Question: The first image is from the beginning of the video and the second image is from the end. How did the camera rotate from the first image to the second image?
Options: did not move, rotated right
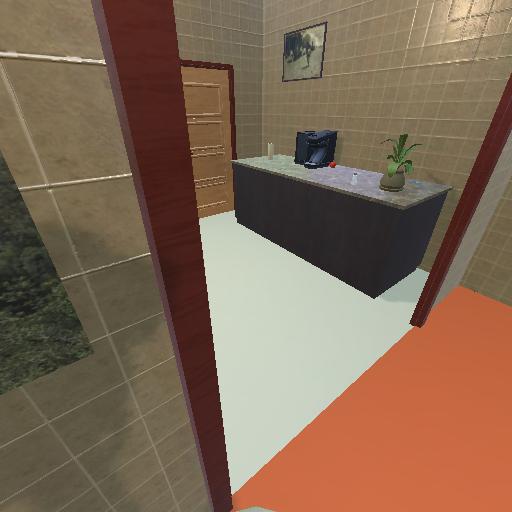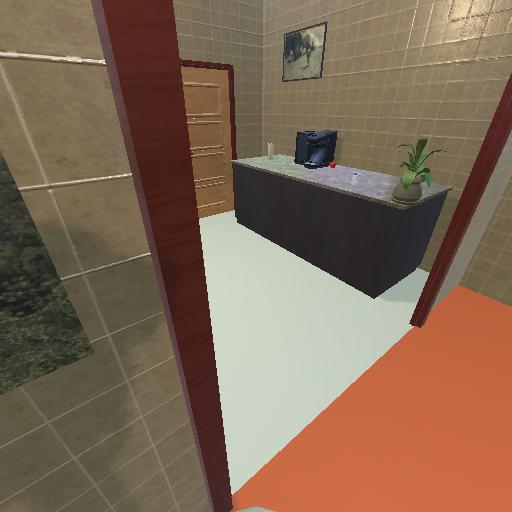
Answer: did not move